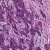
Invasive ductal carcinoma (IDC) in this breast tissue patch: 0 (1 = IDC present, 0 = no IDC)